高二 · 解析几何
太极图被称为“中华第一图”. 从孔庙大成殿梁柱, 到楼观台、三茅宫标记物; 从道袍、卦推、中医、气功、武术到南韩国旗……, 太极图无不跃居其上. 这种广为人知的太极图, 其形状如阴阳两鱼互抱在一起，因而被称为“阴阳鱼太极图”。在如图所示的阴阳鱼图案中，阴影部分可表示为

$A=\left\{(x, y) \mid x^{2}+(y-1)^{2} \leq 1\right.$ 或 $\left\{\begin{array}{l}x^{2}+y^{2} \leq 4 \\ x^{2}+(y+1)^{2} \geq 1 \\ x \leq 0\end{array}\right\}$, 设点 $(x, y) \in A$, 则 $z=x+2 y$ 的取值范围是 ( )

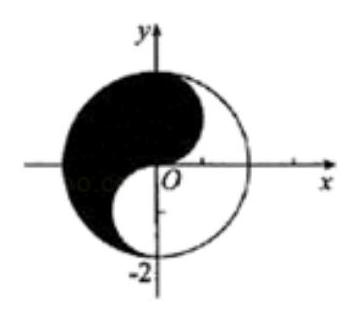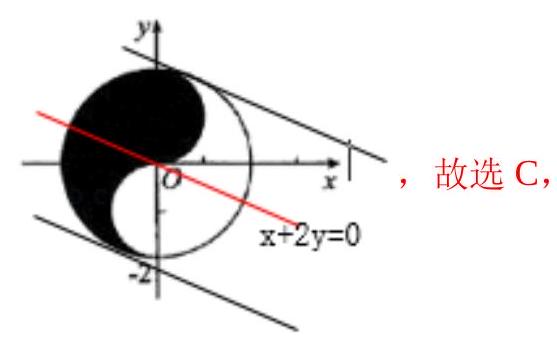
A. $[-2-\sqrt{5}, 2 \sqrt{5}]$
B. $[-2 \sqrt{5}, 2 \sqrt{5}]$
C. $[-2 \sqrt{5}, 2+\sqrt{5}]$
D. $[-4,2+\sqrt{5}]$
答案: C
解析: 如图, 作直线 $x+2 y=0$, 当直线上移与圆 $x^{2}+(y-1)^{2}=1$ 相切时, $z=x+2 y$ 取最大值,此时, 圆心 $(0,1)$ 到直线 $z=x+2 y$ 的距离等于 1 , 即 $\frac{|2-z|}{\sqrt{5}}=1$,解得 $z$ 的最大值为: $2+\sqrt{5}$,

当下移与圆 $x^{2}+y^{2}=4$ 相切时, $x+2 y$ 取最小值,同理 $\frac{|-z|}{\sqrt{5}}=2$, 即 $z$ 的最小值为: $-2 \sqrt{5}$,

所以 $\mathrm{z} \in[-2 \sqrt{5}, 2+\sqrt{5}]$.